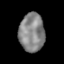
Tissue: lung
Cell type: Endothelial cells
Senescence score: 0.1825
Nuclear area (px): 952
Mean DAPI intensity: 133.58